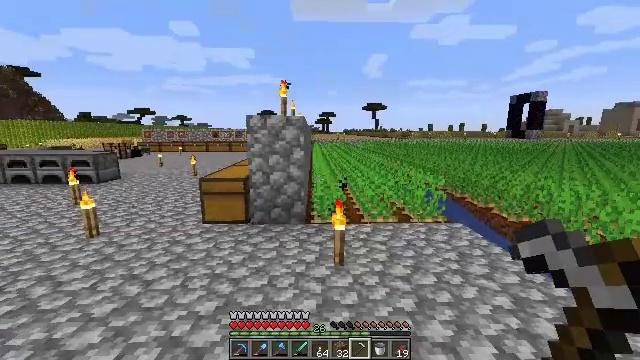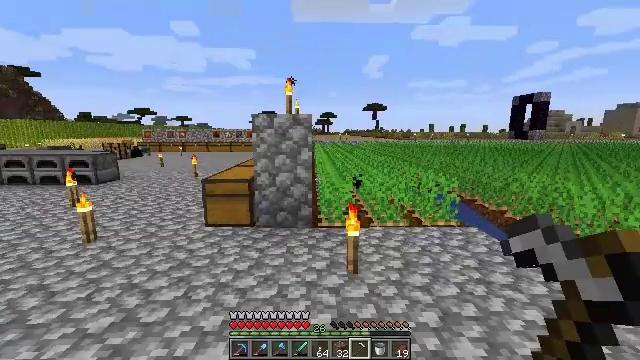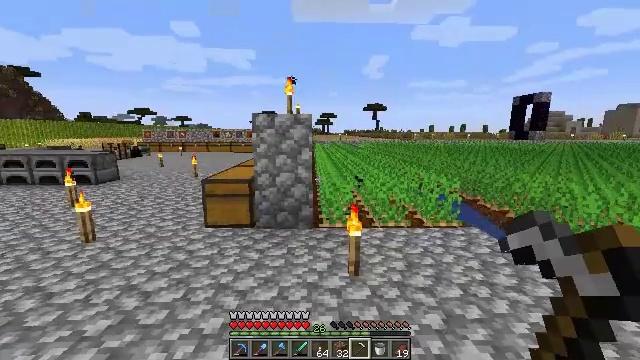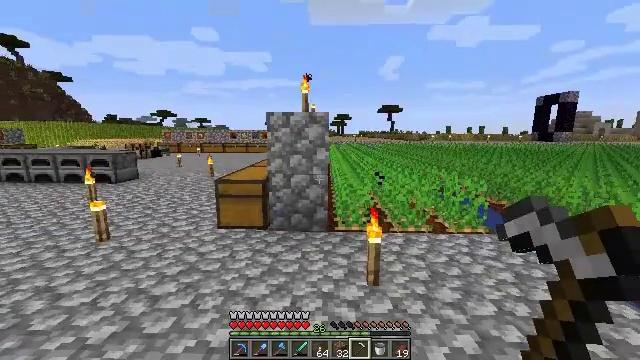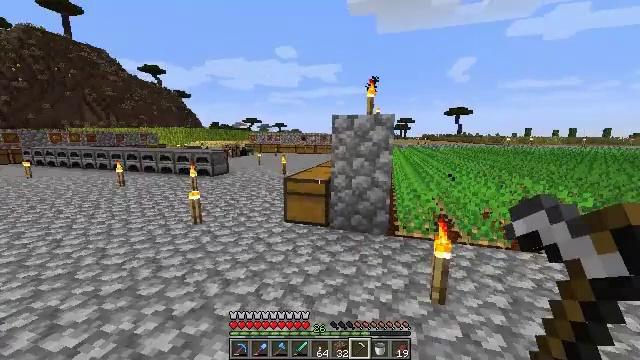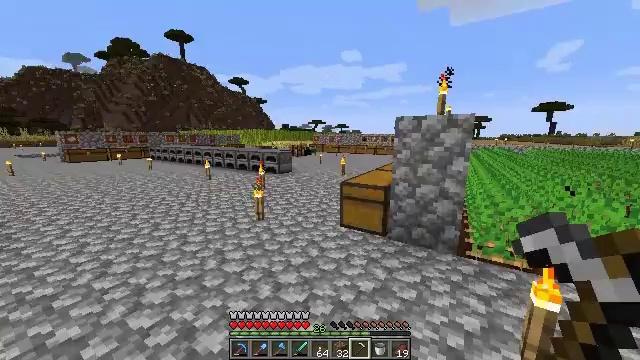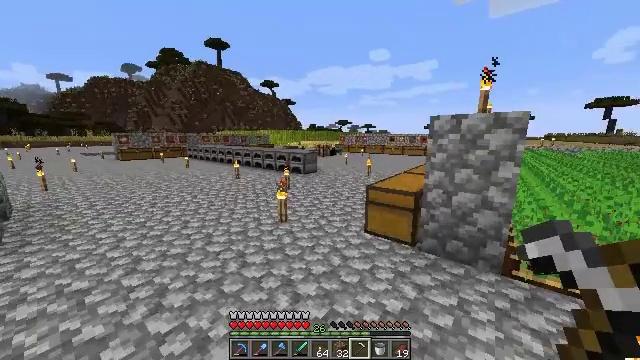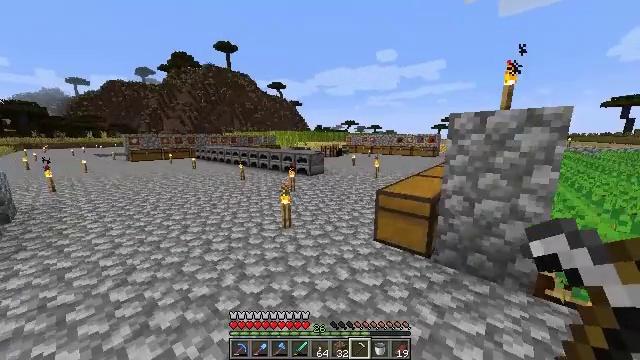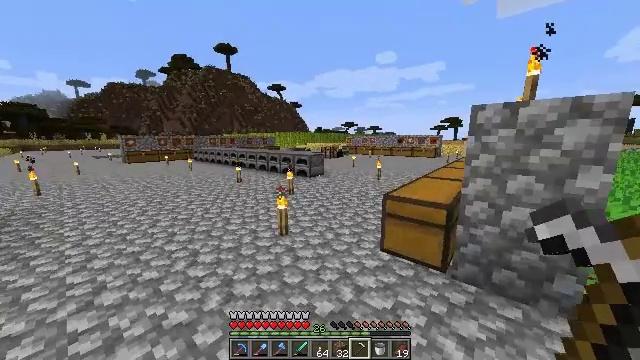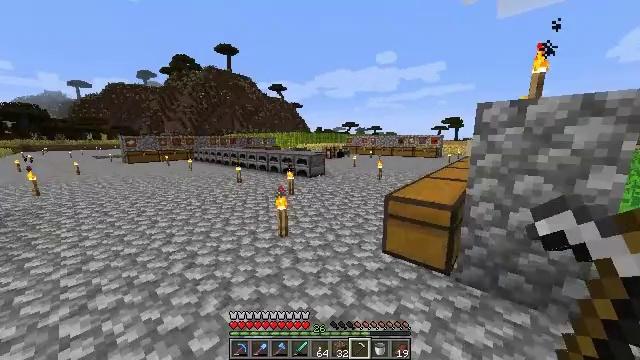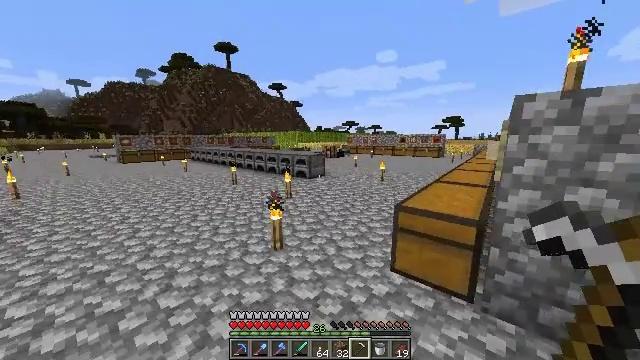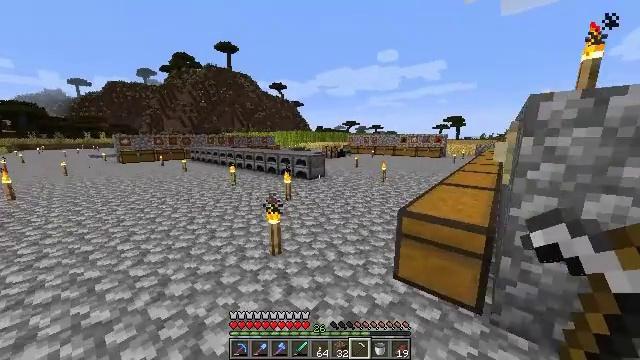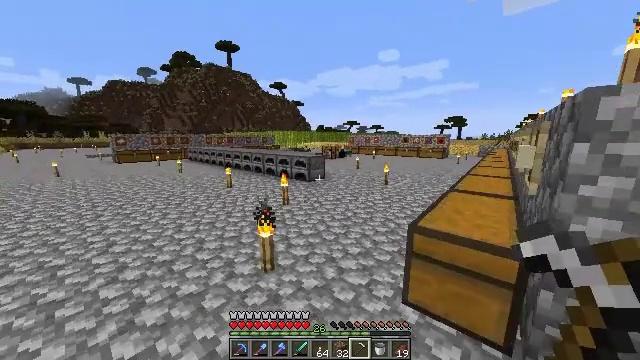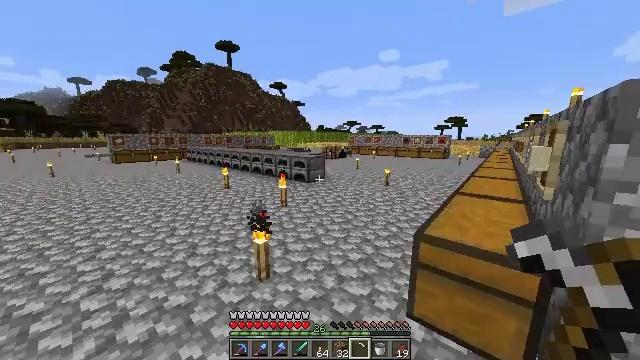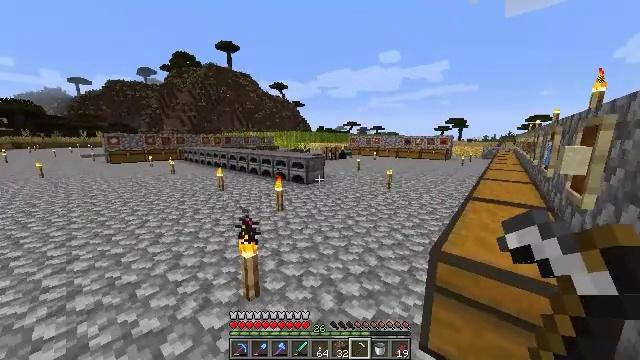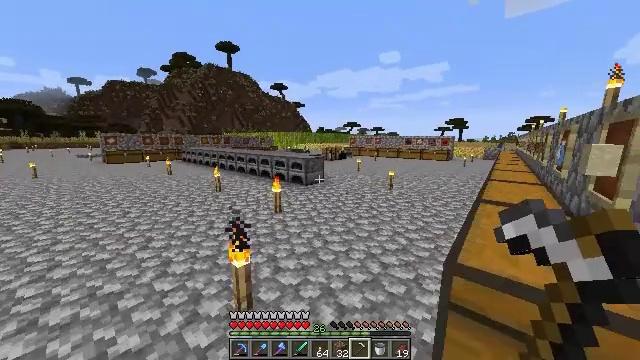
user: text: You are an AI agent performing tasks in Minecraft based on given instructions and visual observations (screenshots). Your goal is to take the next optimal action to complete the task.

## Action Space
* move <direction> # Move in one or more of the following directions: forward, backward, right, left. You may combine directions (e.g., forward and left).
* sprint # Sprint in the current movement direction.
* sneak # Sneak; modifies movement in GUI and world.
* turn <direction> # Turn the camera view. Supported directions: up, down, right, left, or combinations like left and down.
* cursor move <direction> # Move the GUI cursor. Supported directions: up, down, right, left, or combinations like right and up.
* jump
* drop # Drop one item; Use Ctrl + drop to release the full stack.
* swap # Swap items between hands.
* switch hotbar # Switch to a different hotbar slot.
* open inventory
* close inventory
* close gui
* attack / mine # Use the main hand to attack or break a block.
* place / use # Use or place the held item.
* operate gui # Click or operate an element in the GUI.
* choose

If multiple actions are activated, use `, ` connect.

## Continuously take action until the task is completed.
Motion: motion action
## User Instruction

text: Harvest sugar cane from the plant.
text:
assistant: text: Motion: move forward
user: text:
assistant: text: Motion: move forward, sprint
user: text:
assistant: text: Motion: move forward, sprint, turn left
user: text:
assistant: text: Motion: move forward, sprint, turn left
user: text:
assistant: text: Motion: move forward, sprint, turn left
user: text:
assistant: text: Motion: move forward, sprint, turn left
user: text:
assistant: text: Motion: move forward, sprint, turn left
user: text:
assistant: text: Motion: move forward, sprint
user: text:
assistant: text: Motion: move forward, sprint
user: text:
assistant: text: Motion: move forward, sprint
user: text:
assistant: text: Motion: move forward, sprint
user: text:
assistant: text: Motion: move forward, sprint
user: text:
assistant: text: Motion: move forward, sprint
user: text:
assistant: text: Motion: move forward, sprint
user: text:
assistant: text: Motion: move forward, sprint
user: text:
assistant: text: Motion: move forward, sprint
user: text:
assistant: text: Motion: move forward, sprint
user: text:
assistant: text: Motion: move forward, sprint
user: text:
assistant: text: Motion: move forward, sprint, turn right
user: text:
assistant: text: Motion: move forward, sprint, turn right, jump
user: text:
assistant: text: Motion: move forward, sprint, jump
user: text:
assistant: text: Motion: move forward, sprint, jump
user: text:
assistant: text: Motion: move forward, sprint, jump
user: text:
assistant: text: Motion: move forward, sprint, jump
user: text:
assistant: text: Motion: move forward, sprint, jump
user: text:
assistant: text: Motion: move forward, sprint, jump
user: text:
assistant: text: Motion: move forward, sprint, jump
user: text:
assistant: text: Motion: move forward, sprint, jump
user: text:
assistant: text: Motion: move forward, sprint, jump
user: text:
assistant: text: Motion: move forward, sprint, jump